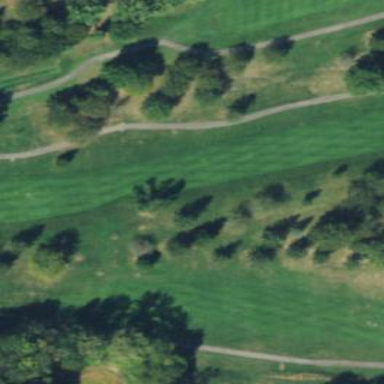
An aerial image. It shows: Golf fairway in the image.